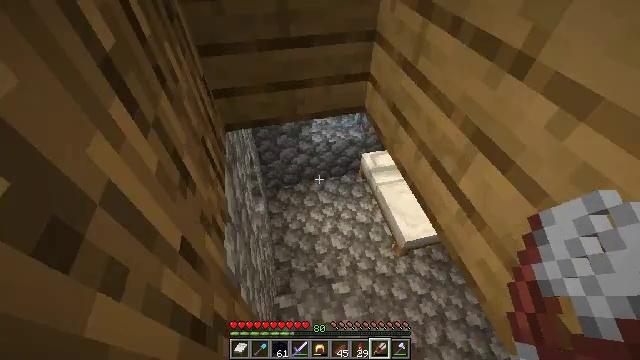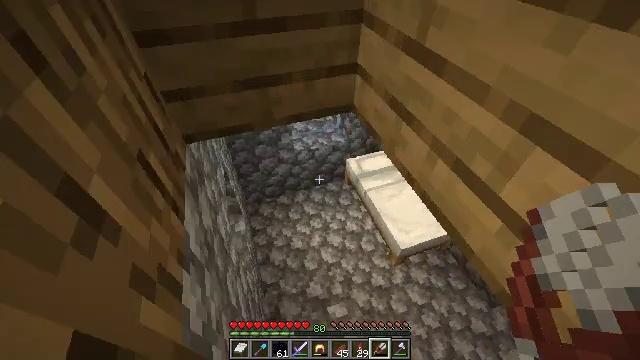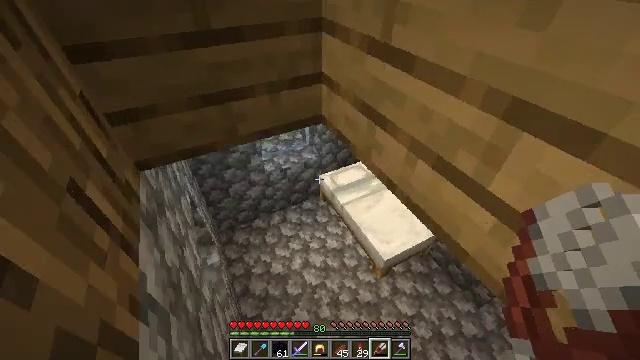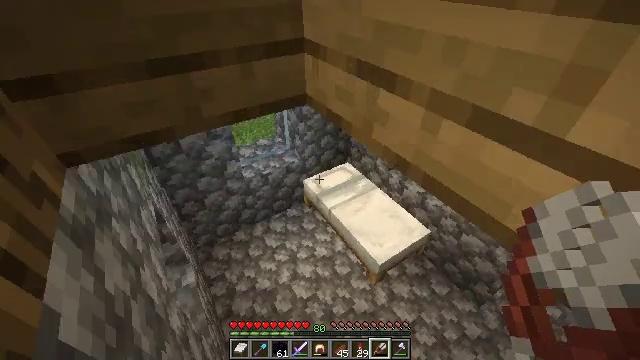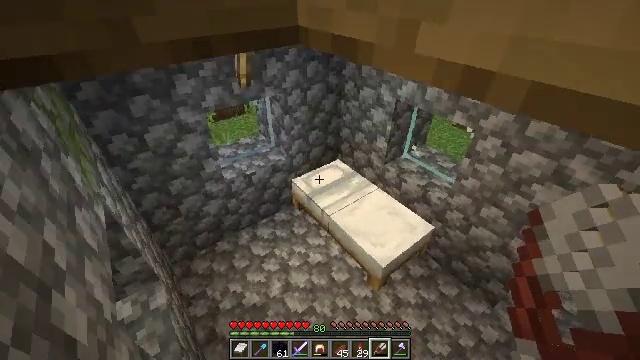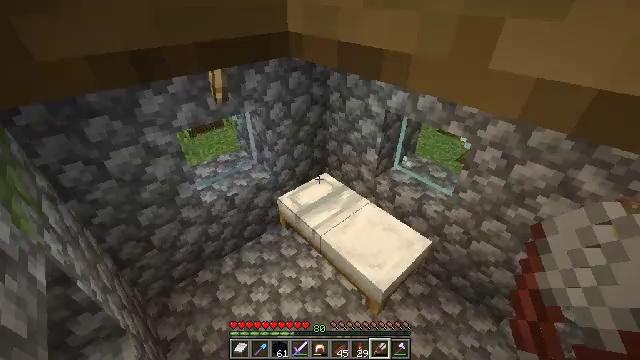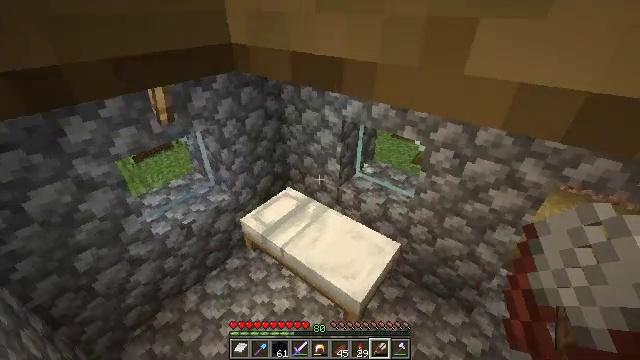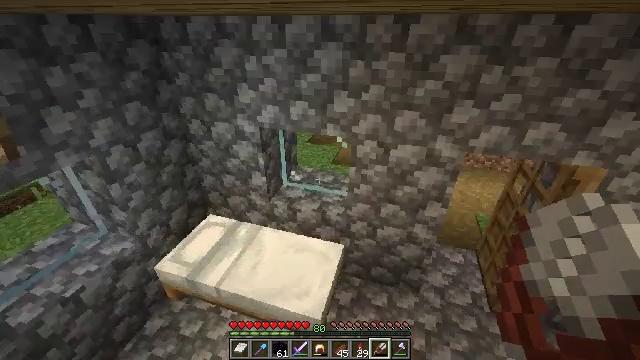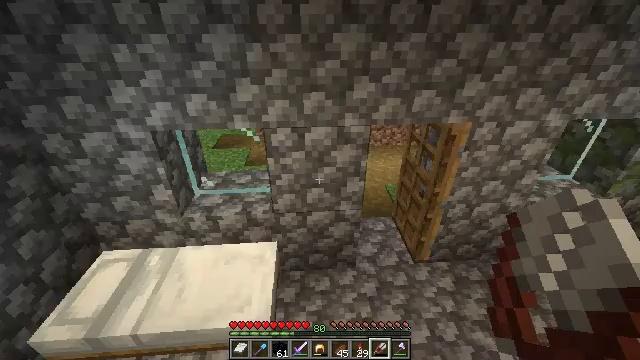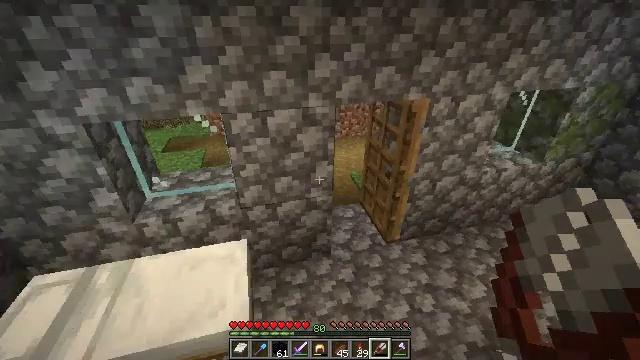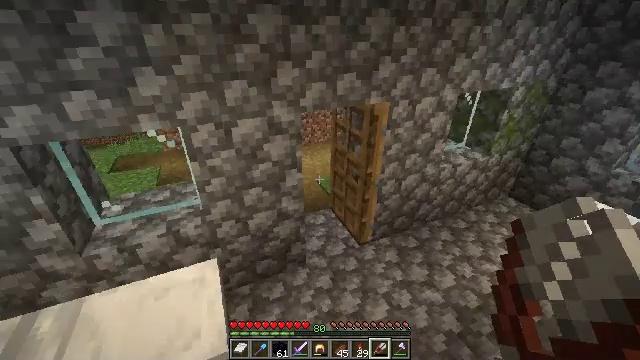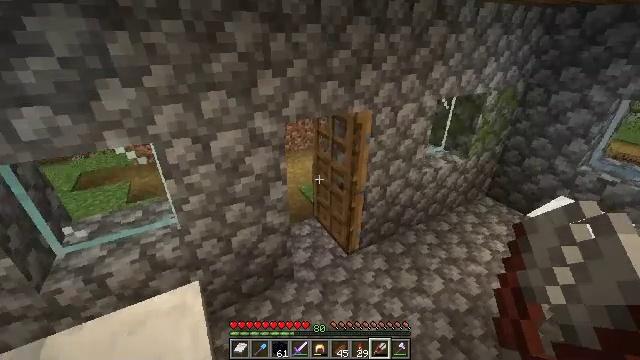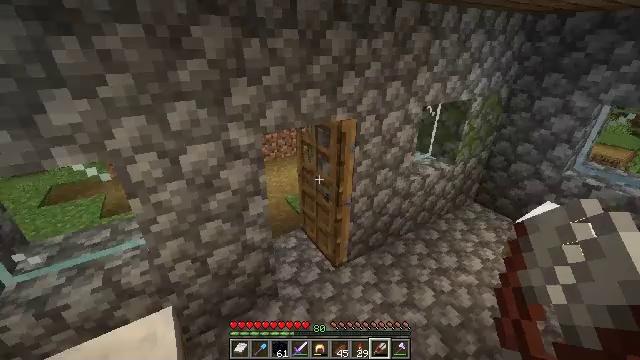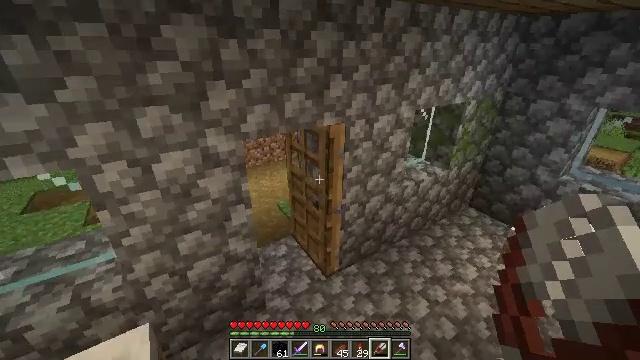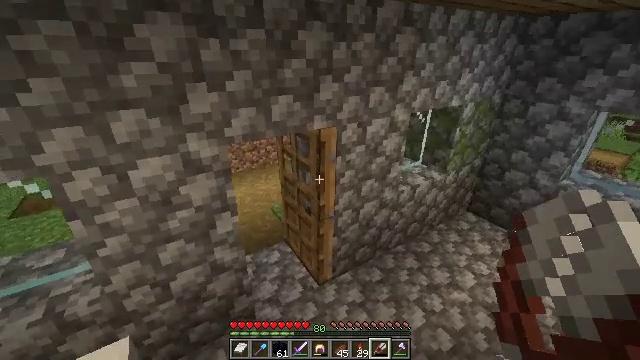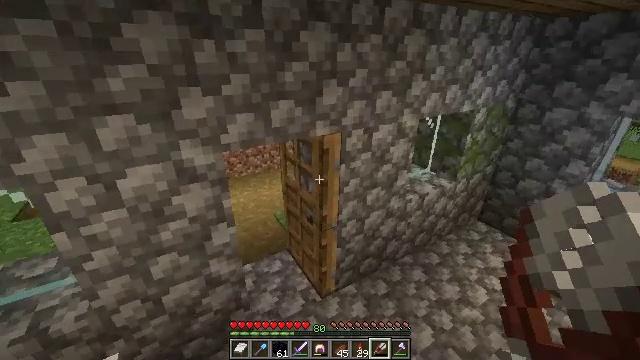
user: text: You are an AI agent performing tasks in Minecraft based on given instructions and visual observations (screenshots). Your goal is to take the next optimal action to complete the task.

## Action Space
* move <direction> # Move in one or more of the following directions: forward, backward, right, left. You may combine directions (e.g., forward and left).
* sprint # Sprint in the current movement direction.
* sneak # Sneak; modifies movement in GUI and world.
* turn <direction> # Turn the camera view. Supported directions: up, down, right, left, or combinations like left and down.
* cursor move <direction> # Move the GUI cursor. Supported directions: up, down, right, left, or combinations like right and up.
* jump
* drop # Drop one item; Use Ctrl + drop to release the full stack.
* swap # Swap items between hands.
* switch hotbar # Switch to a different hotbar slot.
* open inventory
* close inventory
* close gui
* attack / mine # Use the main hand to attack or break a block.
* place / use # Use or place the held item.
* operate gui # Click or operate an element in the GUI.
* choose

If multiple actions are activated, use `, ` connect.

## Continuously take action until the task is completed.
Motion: motion action
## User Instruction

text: Gather the bell for your inventory.
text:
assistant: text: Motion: move forward, turn right and up
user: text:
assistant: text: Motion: move forward, turn right and up
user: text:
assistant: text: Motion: move forward, turn right and up
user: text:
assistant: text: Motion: move forward, turn right and up
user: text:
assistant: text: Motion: move forward, turn right and up
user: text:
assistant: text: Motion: move forward, turn right and up
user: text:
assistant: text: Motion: move forward, turn right and up
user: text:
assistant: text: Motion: move forward, turn right
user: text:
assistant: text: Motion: move forward, turn right
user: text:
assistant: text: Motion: move forward, turn right and up
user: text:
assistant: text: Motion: move forward and move right, turn right and up
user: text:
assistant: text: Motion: move forward and move right, turn right and up
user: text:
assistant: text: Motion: move forward and move right
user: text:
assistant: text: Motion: move forward and move right
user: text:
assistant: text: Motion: move forward and move right, turn left
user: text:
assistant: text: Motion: move forward, turn left and up
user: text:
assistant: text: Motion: move forward, turn left
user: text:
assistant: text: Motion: move forward, turn left
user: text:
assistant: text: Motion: move forward, turn left
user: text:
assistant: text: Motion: move forward, turn left
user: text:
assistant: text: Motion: move forward
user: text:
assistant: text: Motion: move forward
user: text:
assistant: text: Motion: move forward
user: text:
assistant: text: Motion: move forward and move right
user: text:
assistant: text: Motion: move forward and move right
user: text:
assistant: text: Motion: move forward and move right
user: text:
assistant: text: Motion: move forward and move right, turn left and up
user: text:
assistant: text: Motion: move forward, turn left and up
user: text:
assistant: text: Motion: move forward
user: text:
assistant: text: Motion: move forward